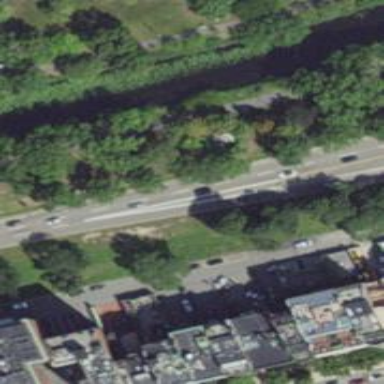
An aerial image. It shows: Asphalt trunk highway classified as expressway.